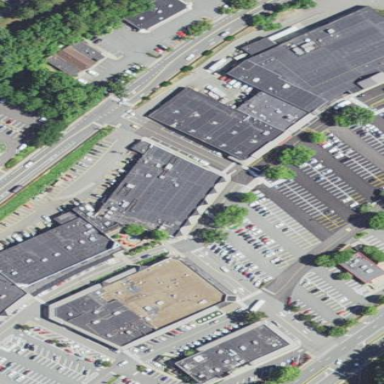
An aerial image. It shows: Retail building.